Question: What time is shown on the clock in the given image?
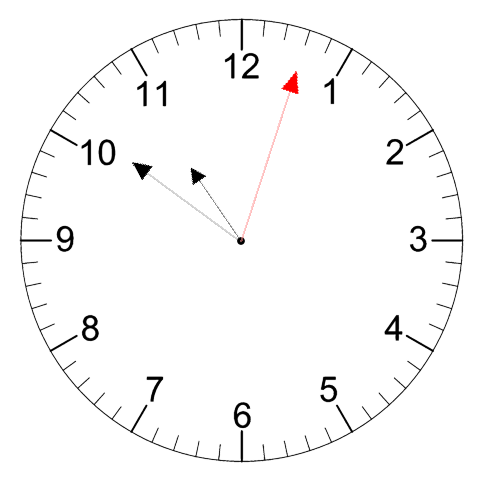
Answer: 10:51:03